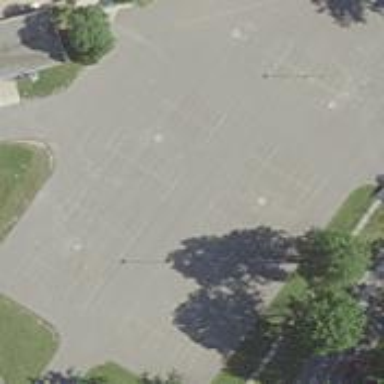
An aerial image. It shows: Parking area.